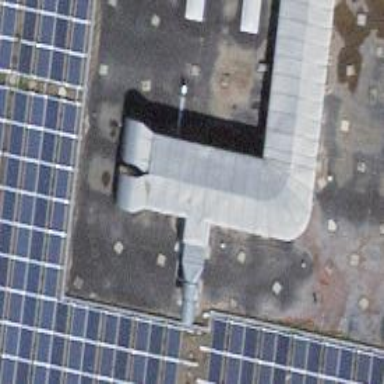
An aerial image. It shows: Solar power generator.